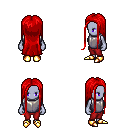
a pixel art fantasy rpg character, female body template, dark elf, purple skin, steel chest armor, red pants, red extra-long hairstyle, gold boots, four views (front, back, left, right), 2x2 character sprite sheet, small pixel art, hard edges, no anti-aliasing